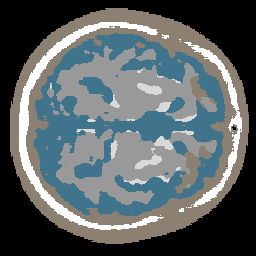
Label: no_lesion